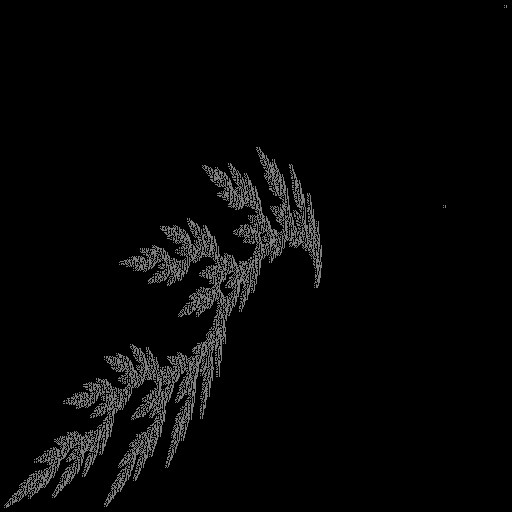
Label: cedarleaf